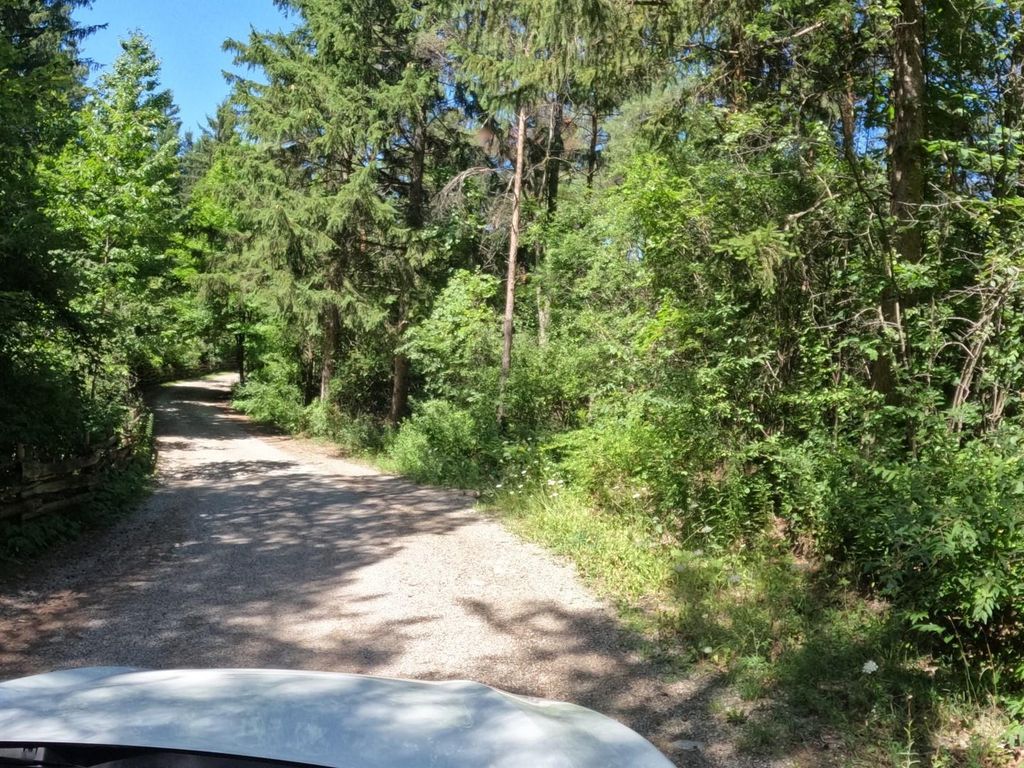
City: kitchener-waterloo